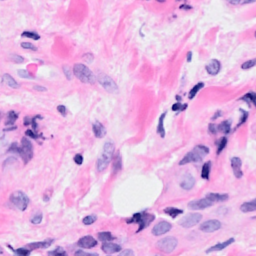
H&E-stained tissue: Breast